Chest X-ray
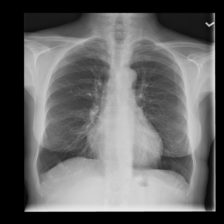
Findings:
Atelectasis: negative
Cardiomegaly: negative
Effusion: negative
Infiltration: negative
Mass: negative
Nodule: negative
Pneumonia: negative
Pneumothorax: negative
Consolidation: negative
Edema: negative
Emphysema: negative
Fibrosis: negative
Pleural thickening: negative
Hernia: negative